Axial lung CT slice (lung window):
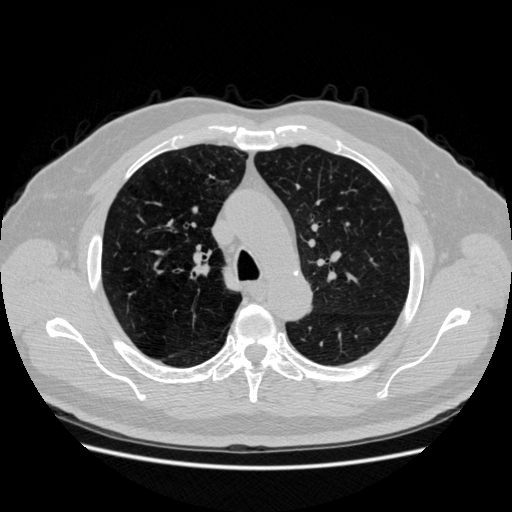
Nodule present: no